Question: I created a invoice table
but on the top where it says:
'''
RUC Ndeg <PHONE>
INVOICE
Ndeg 001- 0004
'''
Is not showing in the middle and more bigger to the left because this is taking 2 spaces
'''
<th class="smal"colspan="2">DESCRIPTION</th>
'''
Here is the demo:
<URL>
I'm doing this image
Please somebody can help me?
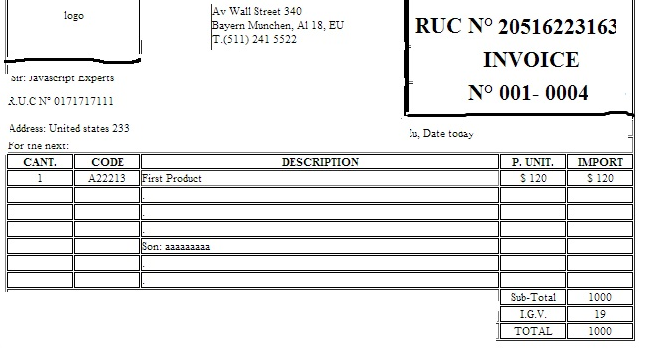
Answer: If I understood what you want, try this changes:
Increase your colspans by "1" on the 'trick' td, and on all Descriptions tds.
Also, to prevent the No of breaking to the next line, add 'white-space: nowrap' the the 'td.trick' class.
Here's the updated fiddle: <URL>